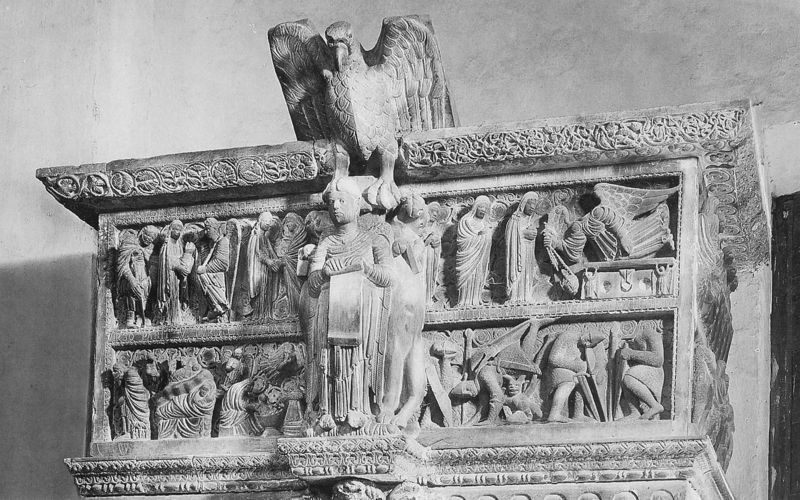
Titel: Kanzel des Guilielmus, ehemalige Kanzel des Pisaner Domes
Künstler: Guilielmus
Standort: Cagliari, Dom S. Maria di Castello (EU - I - Sardinien)
Schlagwörter: adler, flügel, kampf, mann, schlaf, umhang, vogel, frauen, menschen, frau, grau, marmor, männer, säule, tier, muster, ornament, alt, bibel, knoten, rahmen, sockel, stein, tot, kirche, gewand, adel, kind, personen, blatt, engel, ranken, statue, relief, papier, schnabel, man, soldaten, ornamente, verzierung, granit, podest, foto, truhe, deckel, rechteck, schilder, schwarzweiß, schwert, kiste, krallen, beten, ritter, rolle, fries, sims, kanzel, grab, heiliger, schriftrolle, lesepult, heilige, fresko, urkunde, filigran, schrein, auferstehung, mamor, geburt, schilde, keltisch, evangelist, raubvogel, ambo, sarkofag, rabvogel, sarrkophag